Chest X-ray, PA view. Patient: 37 years old, sex M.
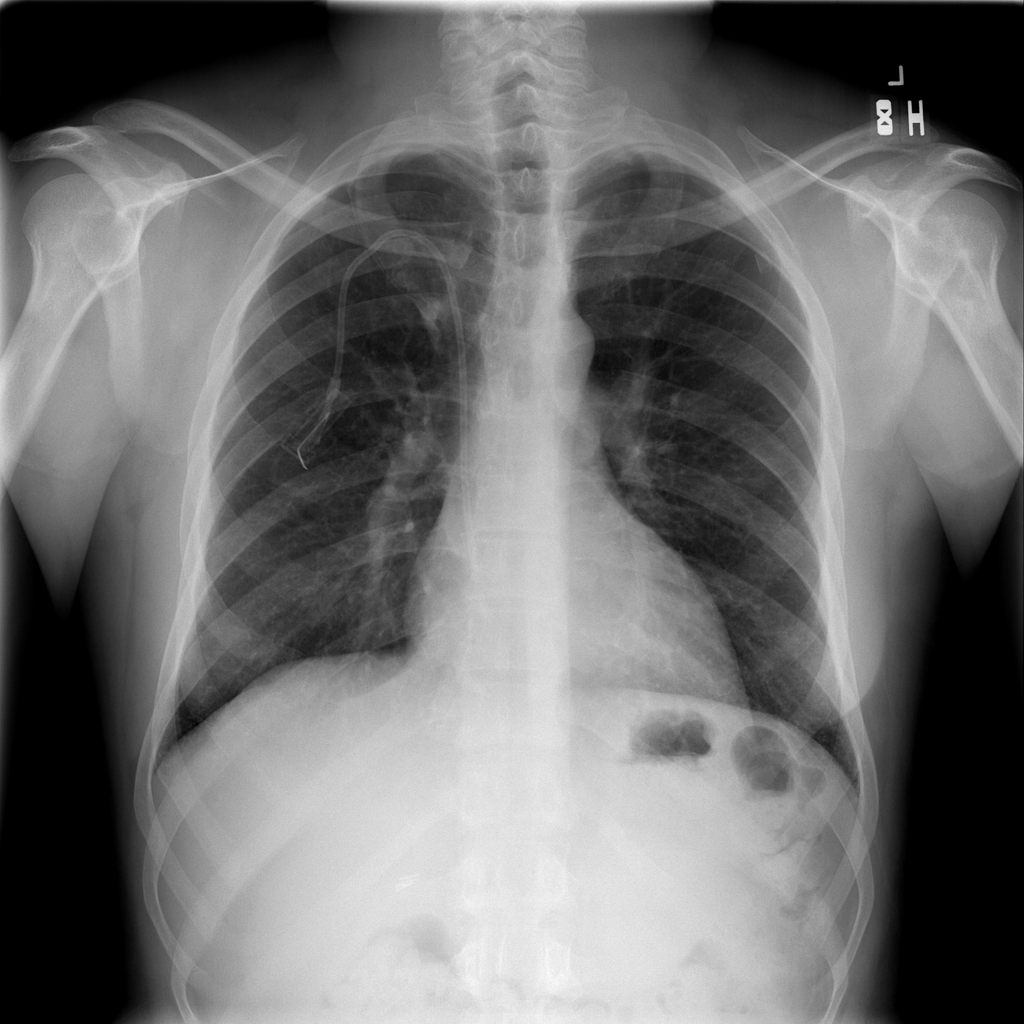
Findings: No Finding